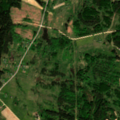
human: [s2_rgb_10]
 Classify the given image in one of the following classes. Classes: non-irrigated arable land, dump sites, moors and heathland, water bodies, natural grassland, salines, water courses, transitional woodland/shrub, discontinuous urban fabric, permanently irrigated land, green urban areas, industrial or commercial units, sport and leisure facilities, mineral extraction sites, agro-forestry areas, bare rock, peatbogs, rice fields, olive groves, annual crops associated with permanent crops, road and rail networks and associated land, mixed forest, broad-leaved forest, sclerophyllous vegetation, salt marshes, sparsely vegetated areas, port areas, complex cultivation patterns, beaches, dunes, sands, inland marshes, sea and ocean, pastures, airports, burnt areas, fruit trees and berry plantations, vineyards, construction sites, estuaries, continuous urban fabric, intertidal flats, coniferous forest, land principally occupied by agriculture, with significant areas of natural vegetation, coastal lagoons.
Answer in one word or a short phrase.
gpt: non-irrigated arable land, pastures, complex cultivation patterns, coniferous forest, mixed forest, transitional woodland/shrub